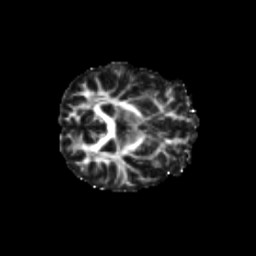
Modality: FA
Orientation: axial
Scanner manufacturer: siemens
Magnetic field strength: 3 T
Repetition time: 9.2 s
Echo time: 0.084 s